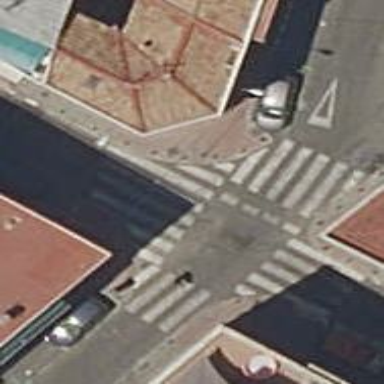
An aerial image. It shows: Uncontrolled road crossing.